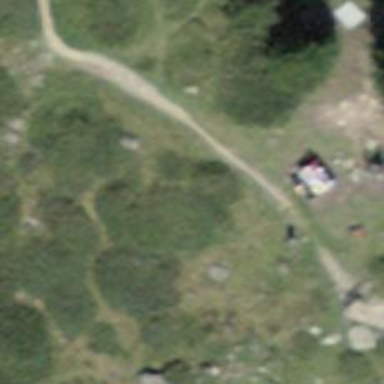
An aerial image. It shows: Picnic site with barbecue amenities available.